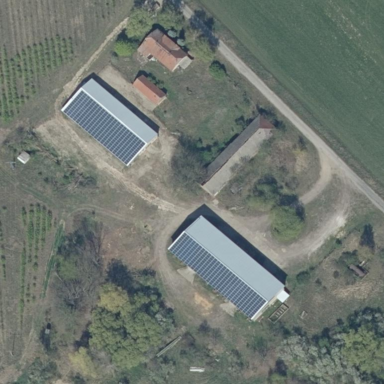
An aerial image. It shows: Farmyard area.